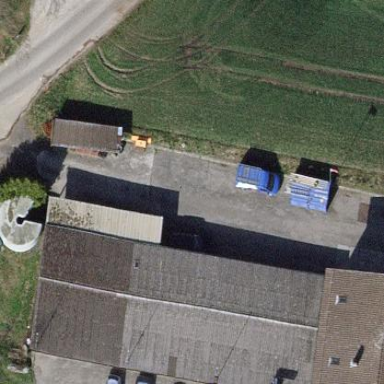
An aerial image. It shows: Building used as car repair shop.